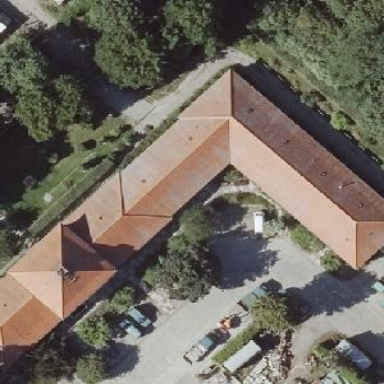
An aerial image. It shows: Part of building.